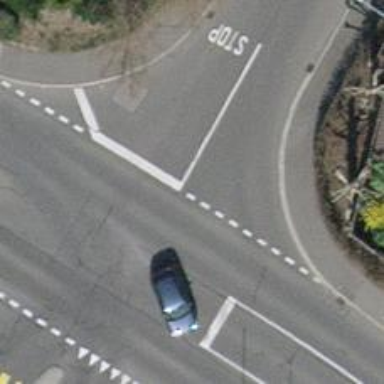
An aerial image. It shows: Stop road.